Here is the wavelet time-frequency representation (scalogram) of a rolling-element bearing's vibration measurement. Diagnose the bearing from this image, choosing from: normal, inner_race, outer_race, ball.
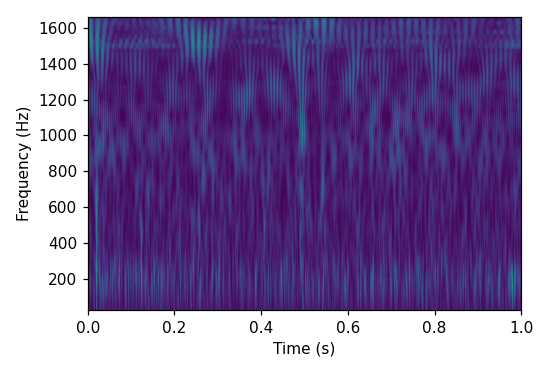
Answer: inner_race